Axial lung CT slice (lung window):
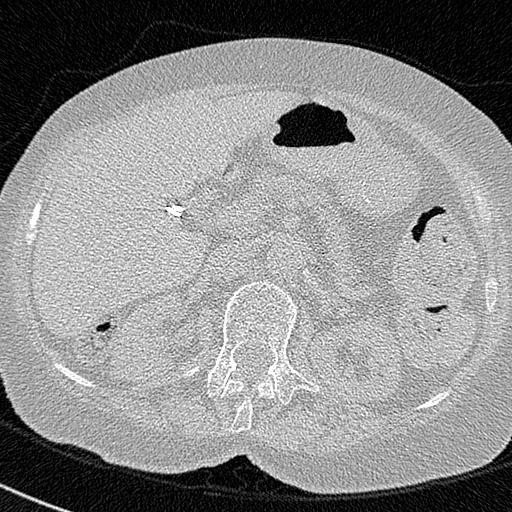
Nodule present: no